Question: I am using eXtplorer which works perfectly in almost any fixed domain/hosting service.
Now I am experiencing an issue and I would appreciate a lot some support.
My domain is having a web-redirect in the main domain's name. So, if I placed the eXtplorer files in a folder at the root of "public_html", and I get an "500 Internal error" which also includes a 404 Not found as you can see in this screenshot.

My current domain is <URL> and I have already tried to place the files inside of the "panucoaldia" folder with no success.
Thanks in advance.
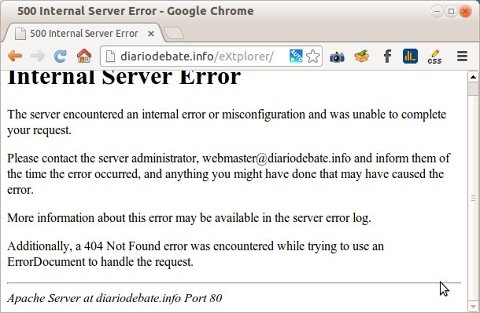
Answer: Ok, well... I am answering the question just for someone else coming here looking for an answer. Finally the problem itself was that certain files/folders didn't have the proper permissions. After all and somehow, in order to eXtplorer (and some other tools like Wordpress) needs 755 for folder and 644 for files.
Took a while to get that trick but that's it!
Thank you.